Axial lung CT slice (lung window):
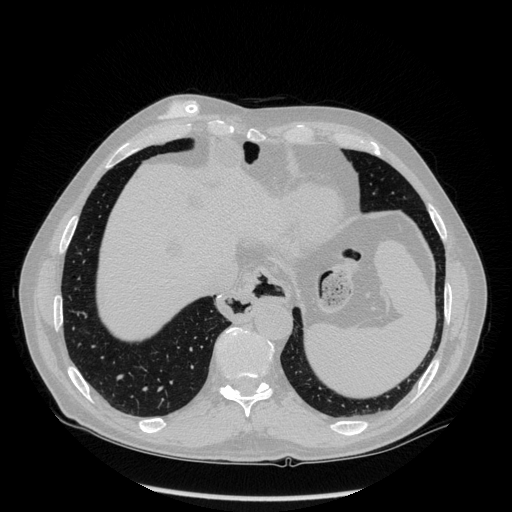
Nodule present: no